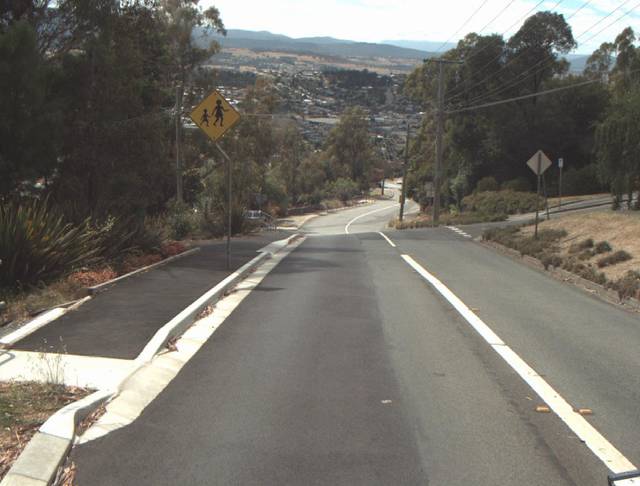
Region: Australia
Coordinates: -41.45, 147.124